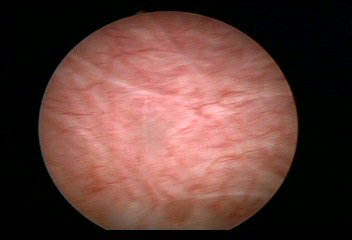
Modality: WLC
Class: Normal mucosa
Bladder cancer association: No